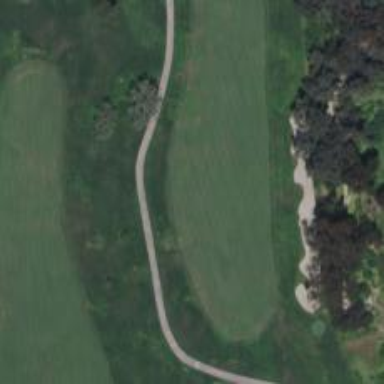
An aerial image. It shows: View of golf hole.